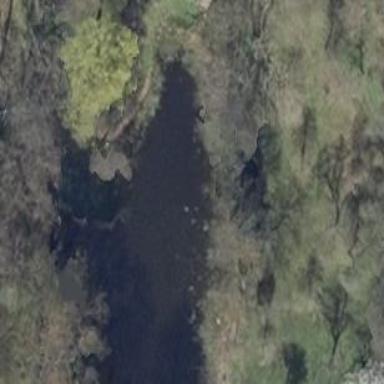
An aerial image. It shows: Serene pond surrounded by nature.